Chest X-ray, PA view. Patient: 50 years old, sex M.
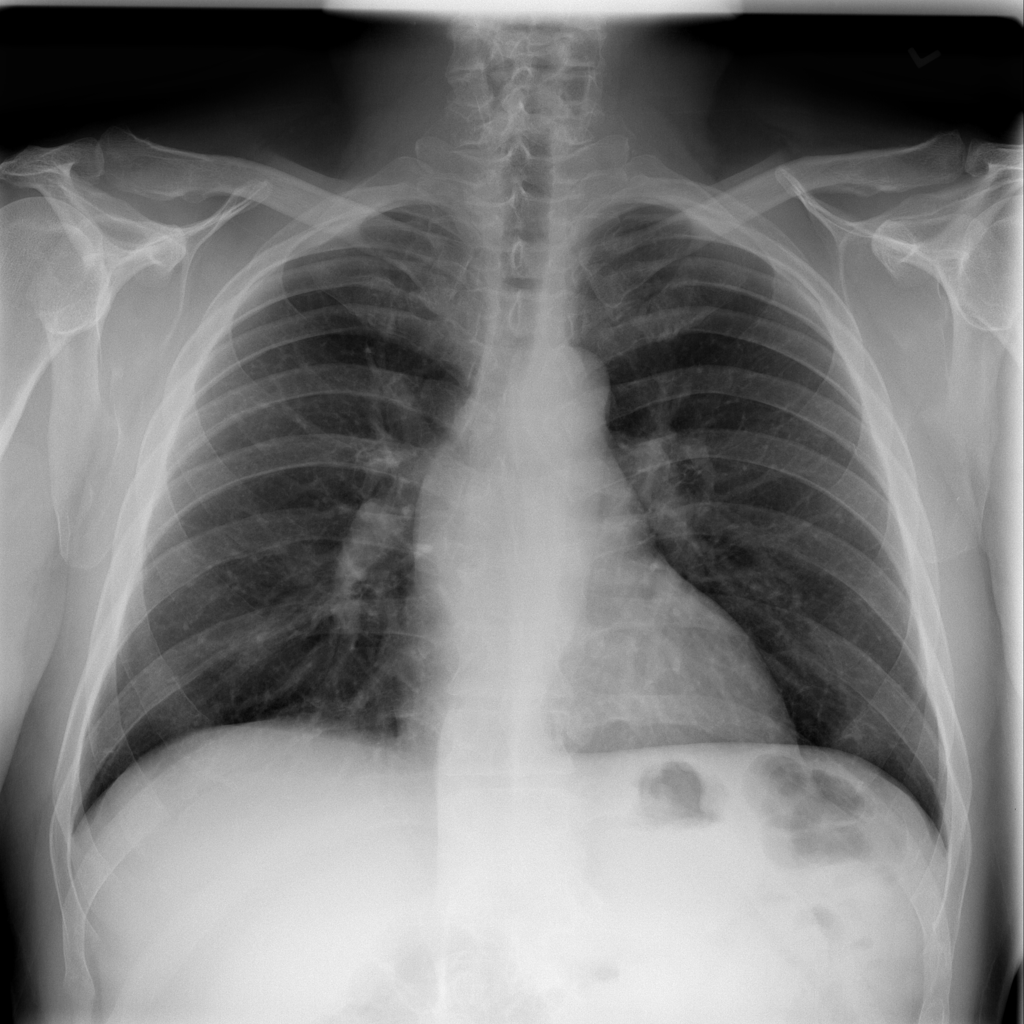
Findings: No Finding